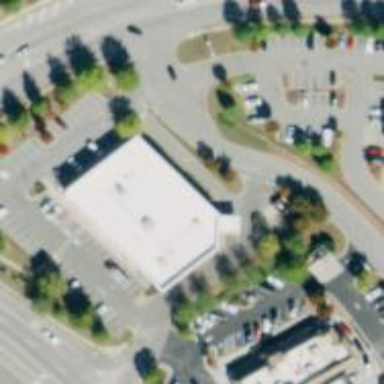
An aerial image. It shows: Pharmacy providing healthcare services.